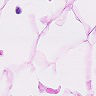
Metastatic tissue present: no